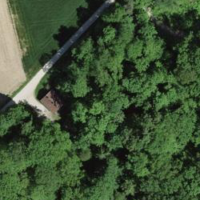
EUNIS habitat code: 41
Species observed at this site:
Berberis vulgaris